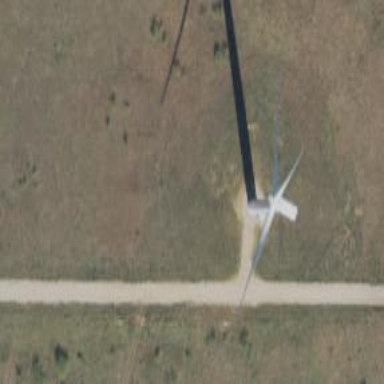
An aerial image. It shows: Wind generator in the form of horizontal axis wind turbine.